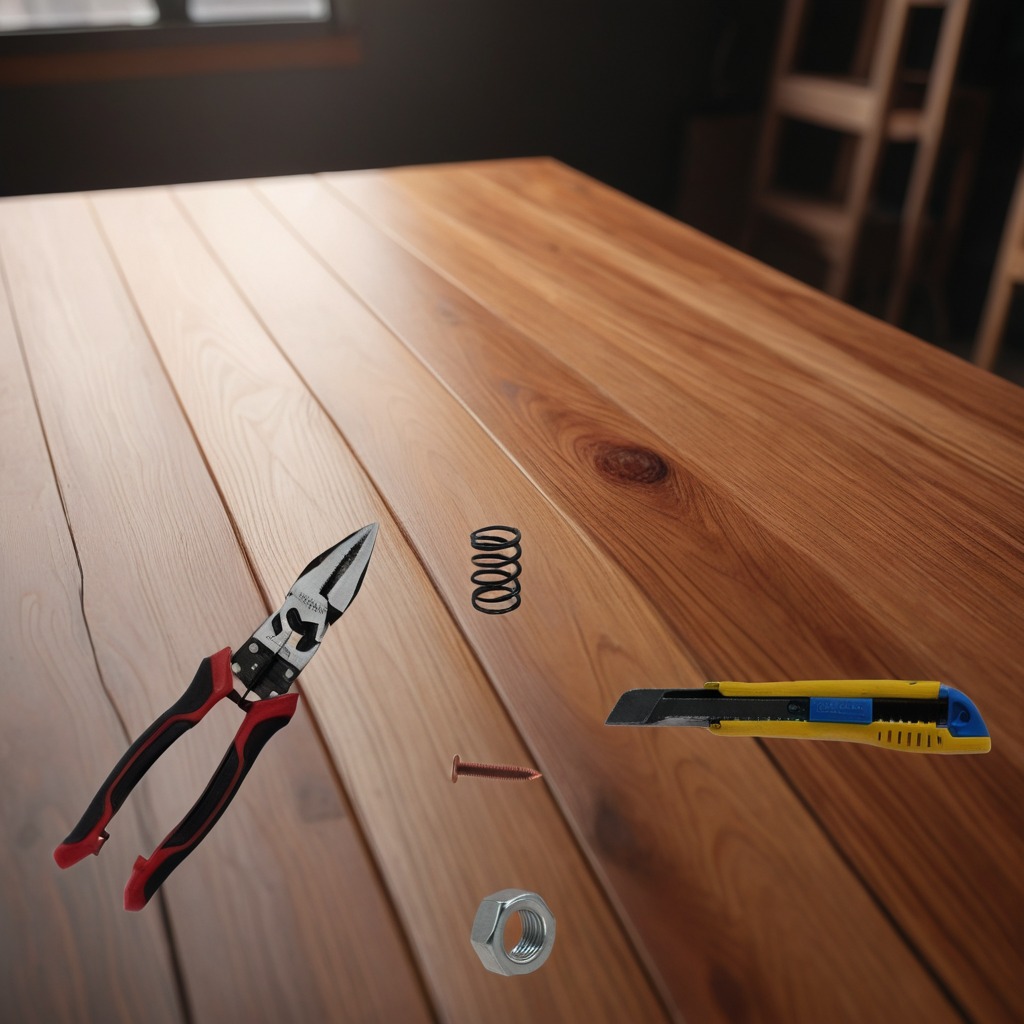
A utility knife, an iron nail, a pair of pliers, a coiled metal spring, and a metal nut are lying on the wooden table.